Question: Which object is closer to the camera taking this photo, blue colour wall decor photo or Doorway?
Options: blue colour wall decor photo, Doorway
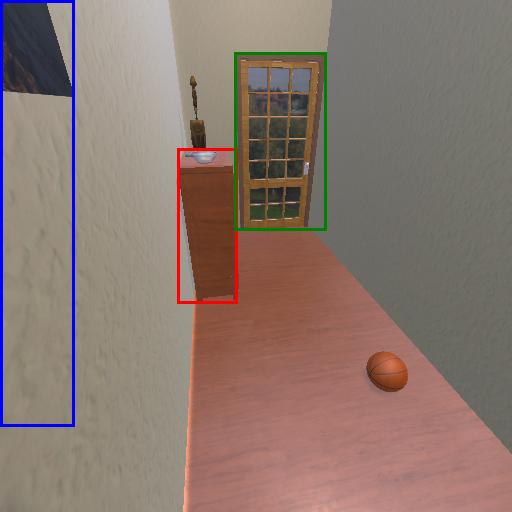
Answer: blue colour wall decor photo